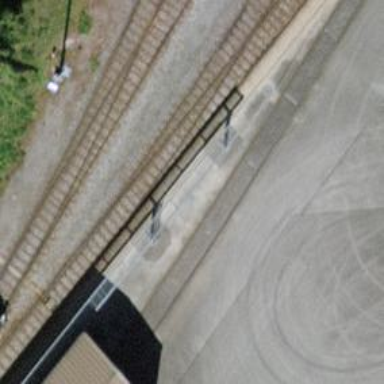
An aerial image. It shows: Railway spur service.